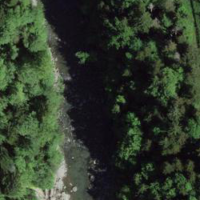
EUNIS habitat code: 44
Species observed at this site:
Acer pseudoplatanus
Petasites albus